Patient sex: M
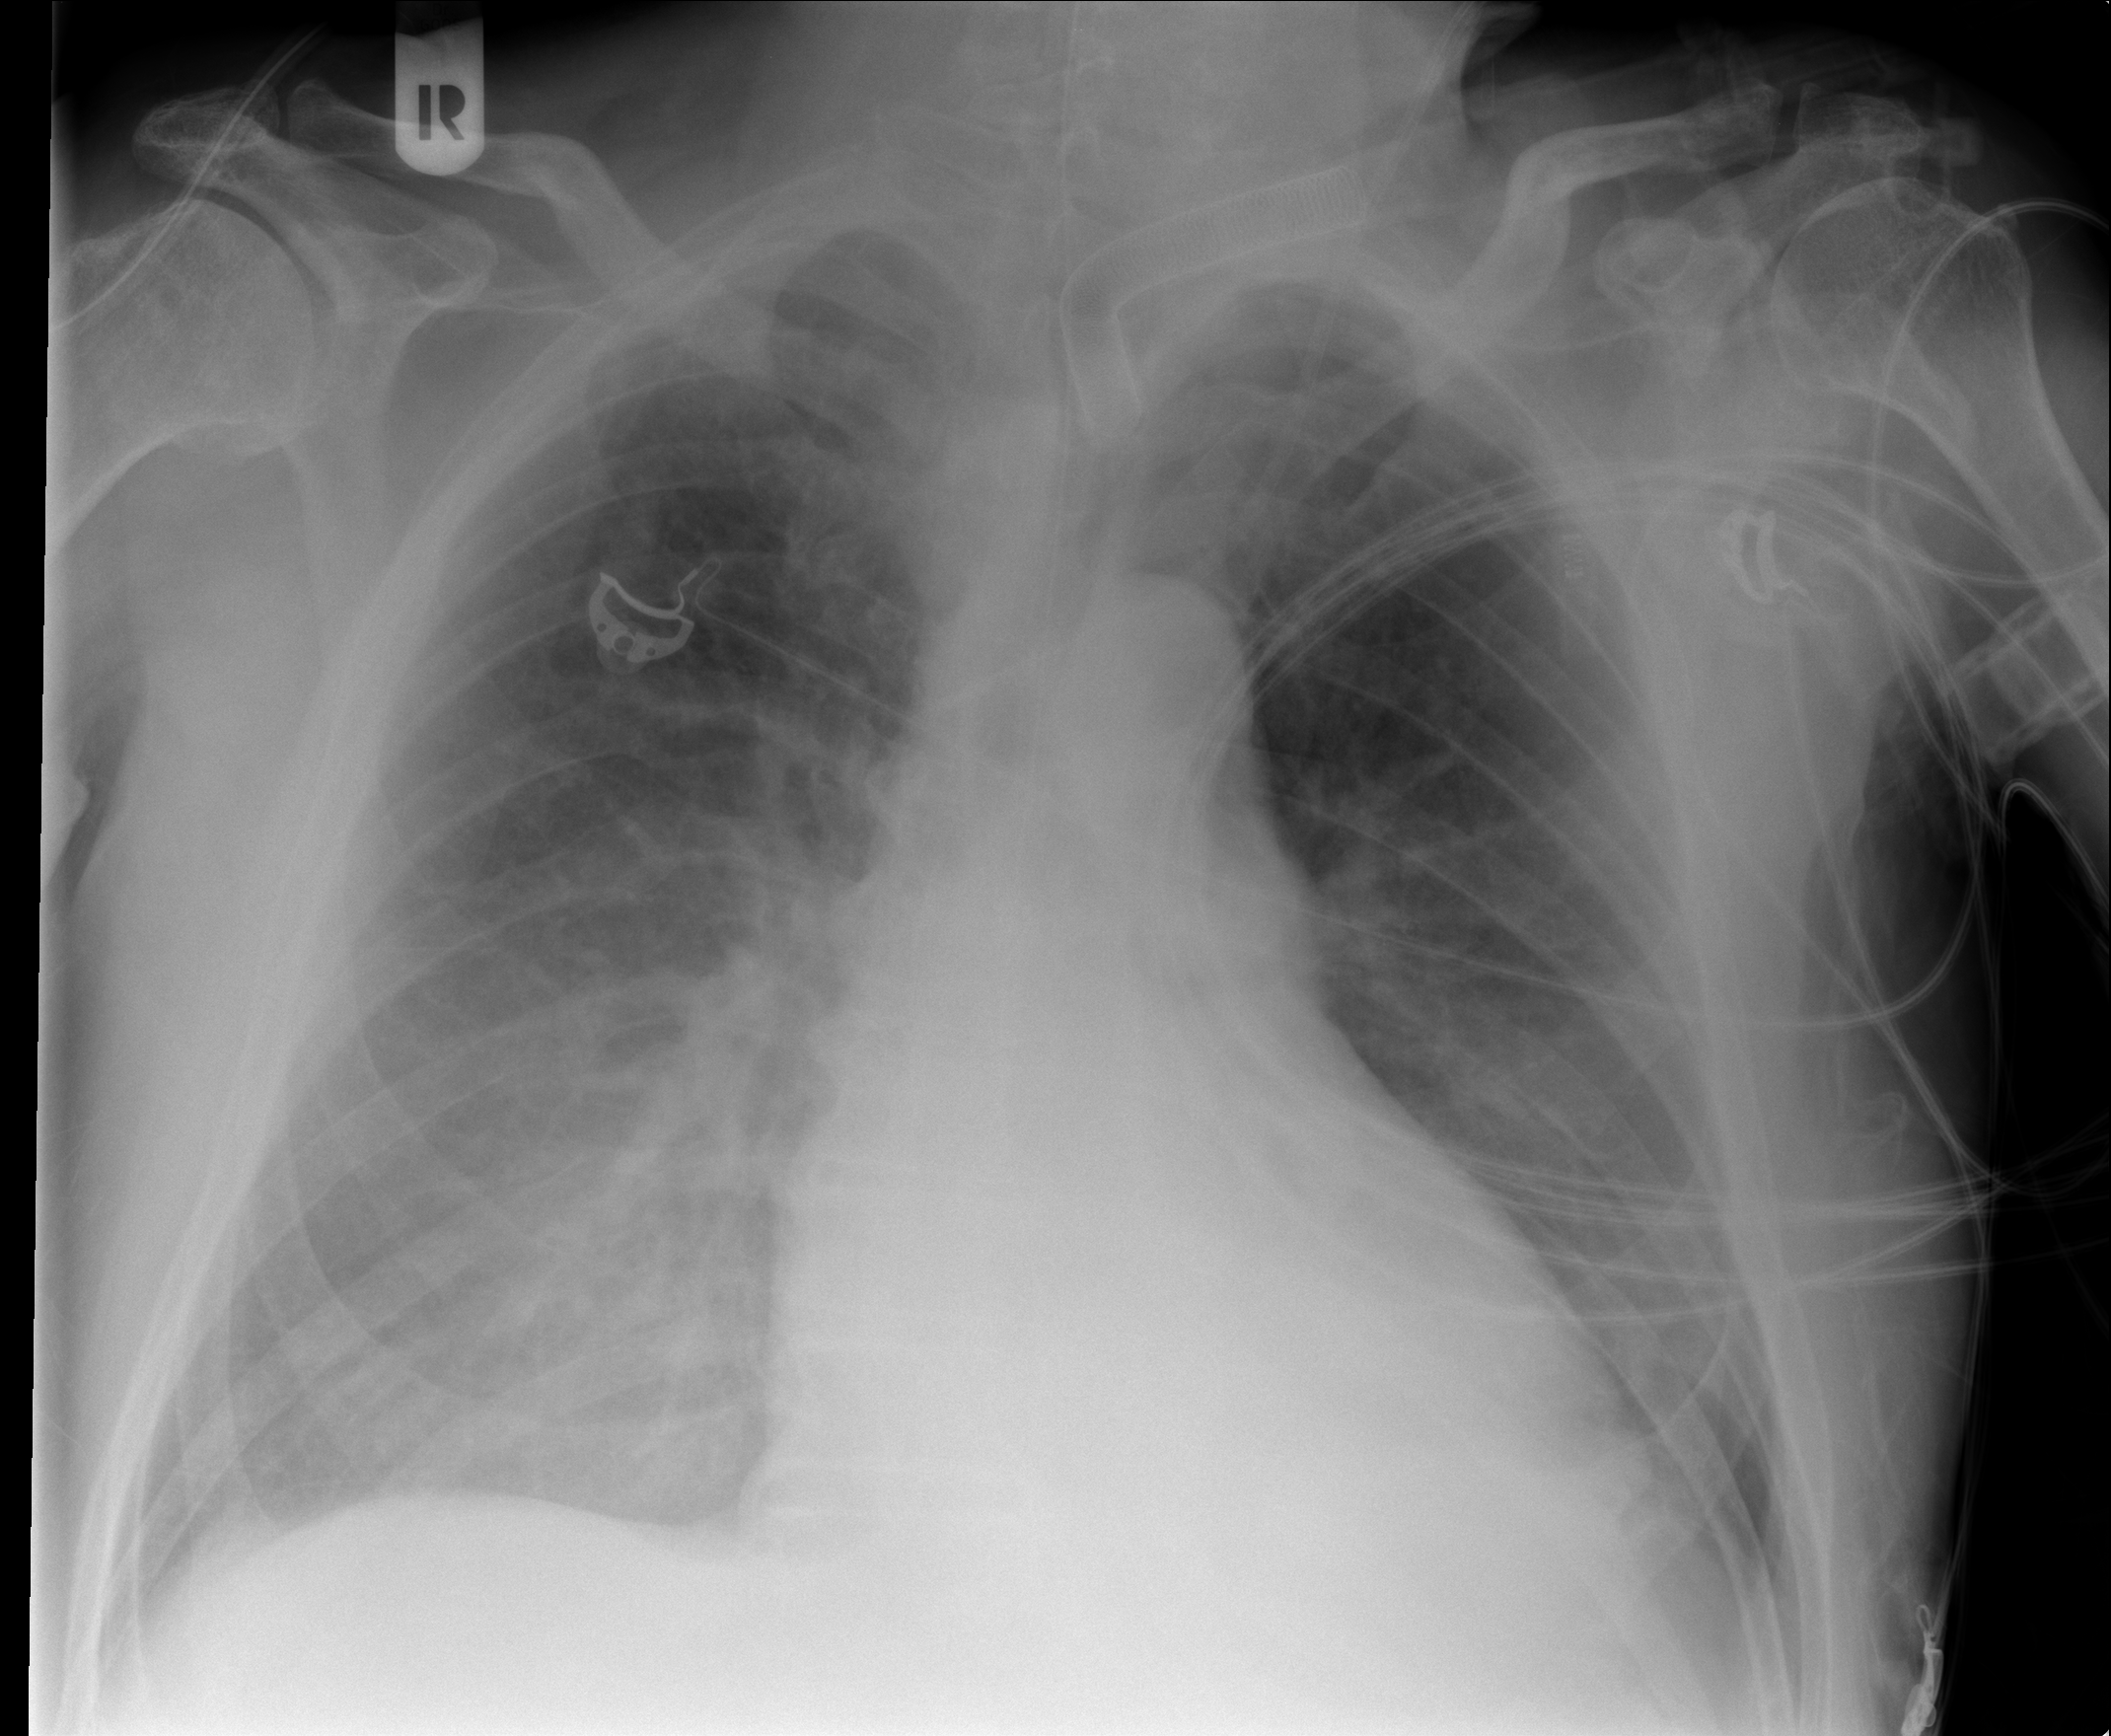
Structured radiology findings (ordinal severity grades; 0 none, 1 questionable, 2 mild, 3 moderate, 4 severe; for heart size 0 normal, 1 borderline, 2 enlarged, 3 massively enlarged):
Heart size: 2
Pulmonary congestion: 2
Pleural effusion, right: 1
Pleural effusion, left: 2
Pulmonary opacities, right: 0
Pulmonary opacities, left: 0
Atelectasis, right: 2
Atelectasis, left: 2